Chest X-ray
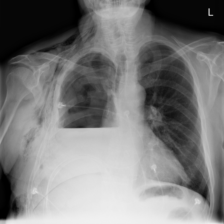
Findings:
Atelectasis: negative
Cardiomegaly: negative
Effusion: negative
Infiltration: negative
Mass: negative
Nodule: negative
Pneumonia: negative
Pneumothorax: negative
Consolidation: negative
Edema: negative
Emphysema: positive
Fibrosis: negative
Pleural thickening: negative
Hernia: negative